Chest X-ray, AP view. Patient: 38 years old, sex F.
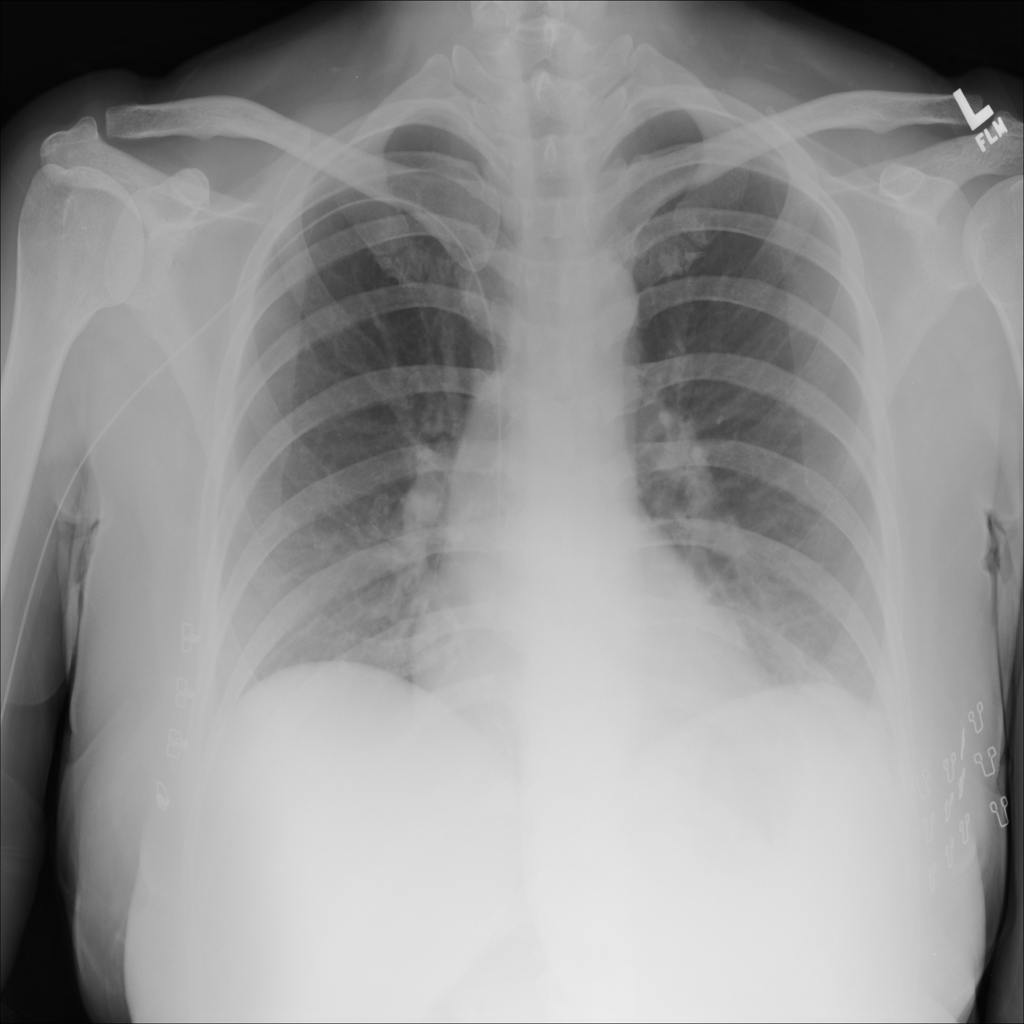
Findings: No Finding